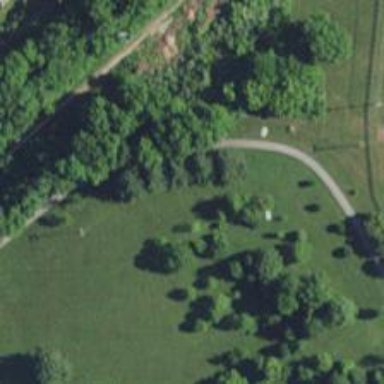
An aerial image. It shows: Disc golf basket.